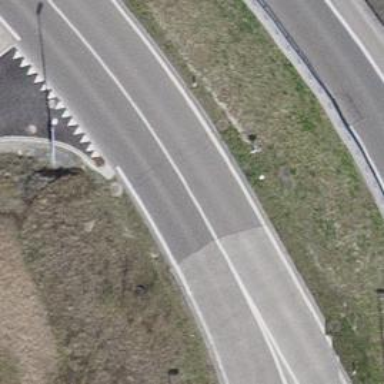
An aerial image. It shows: Primary road with asphalt surface.